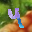
Label: 4